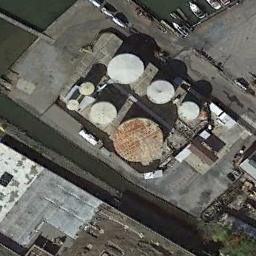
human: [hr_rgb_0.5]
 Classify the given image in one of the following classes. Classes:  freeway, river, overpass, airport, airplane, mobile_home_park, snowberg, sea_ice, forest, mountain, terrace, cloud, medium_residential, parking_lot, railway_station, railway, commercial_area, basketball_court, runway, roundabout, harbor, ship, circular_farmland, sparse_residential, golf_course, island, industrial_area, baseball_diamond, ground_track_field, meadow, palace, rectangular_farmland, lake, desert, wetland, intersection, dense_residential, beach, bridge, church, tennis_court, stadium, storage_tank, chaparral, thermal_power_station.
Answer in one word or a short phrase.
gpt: storage_tank